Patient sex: M
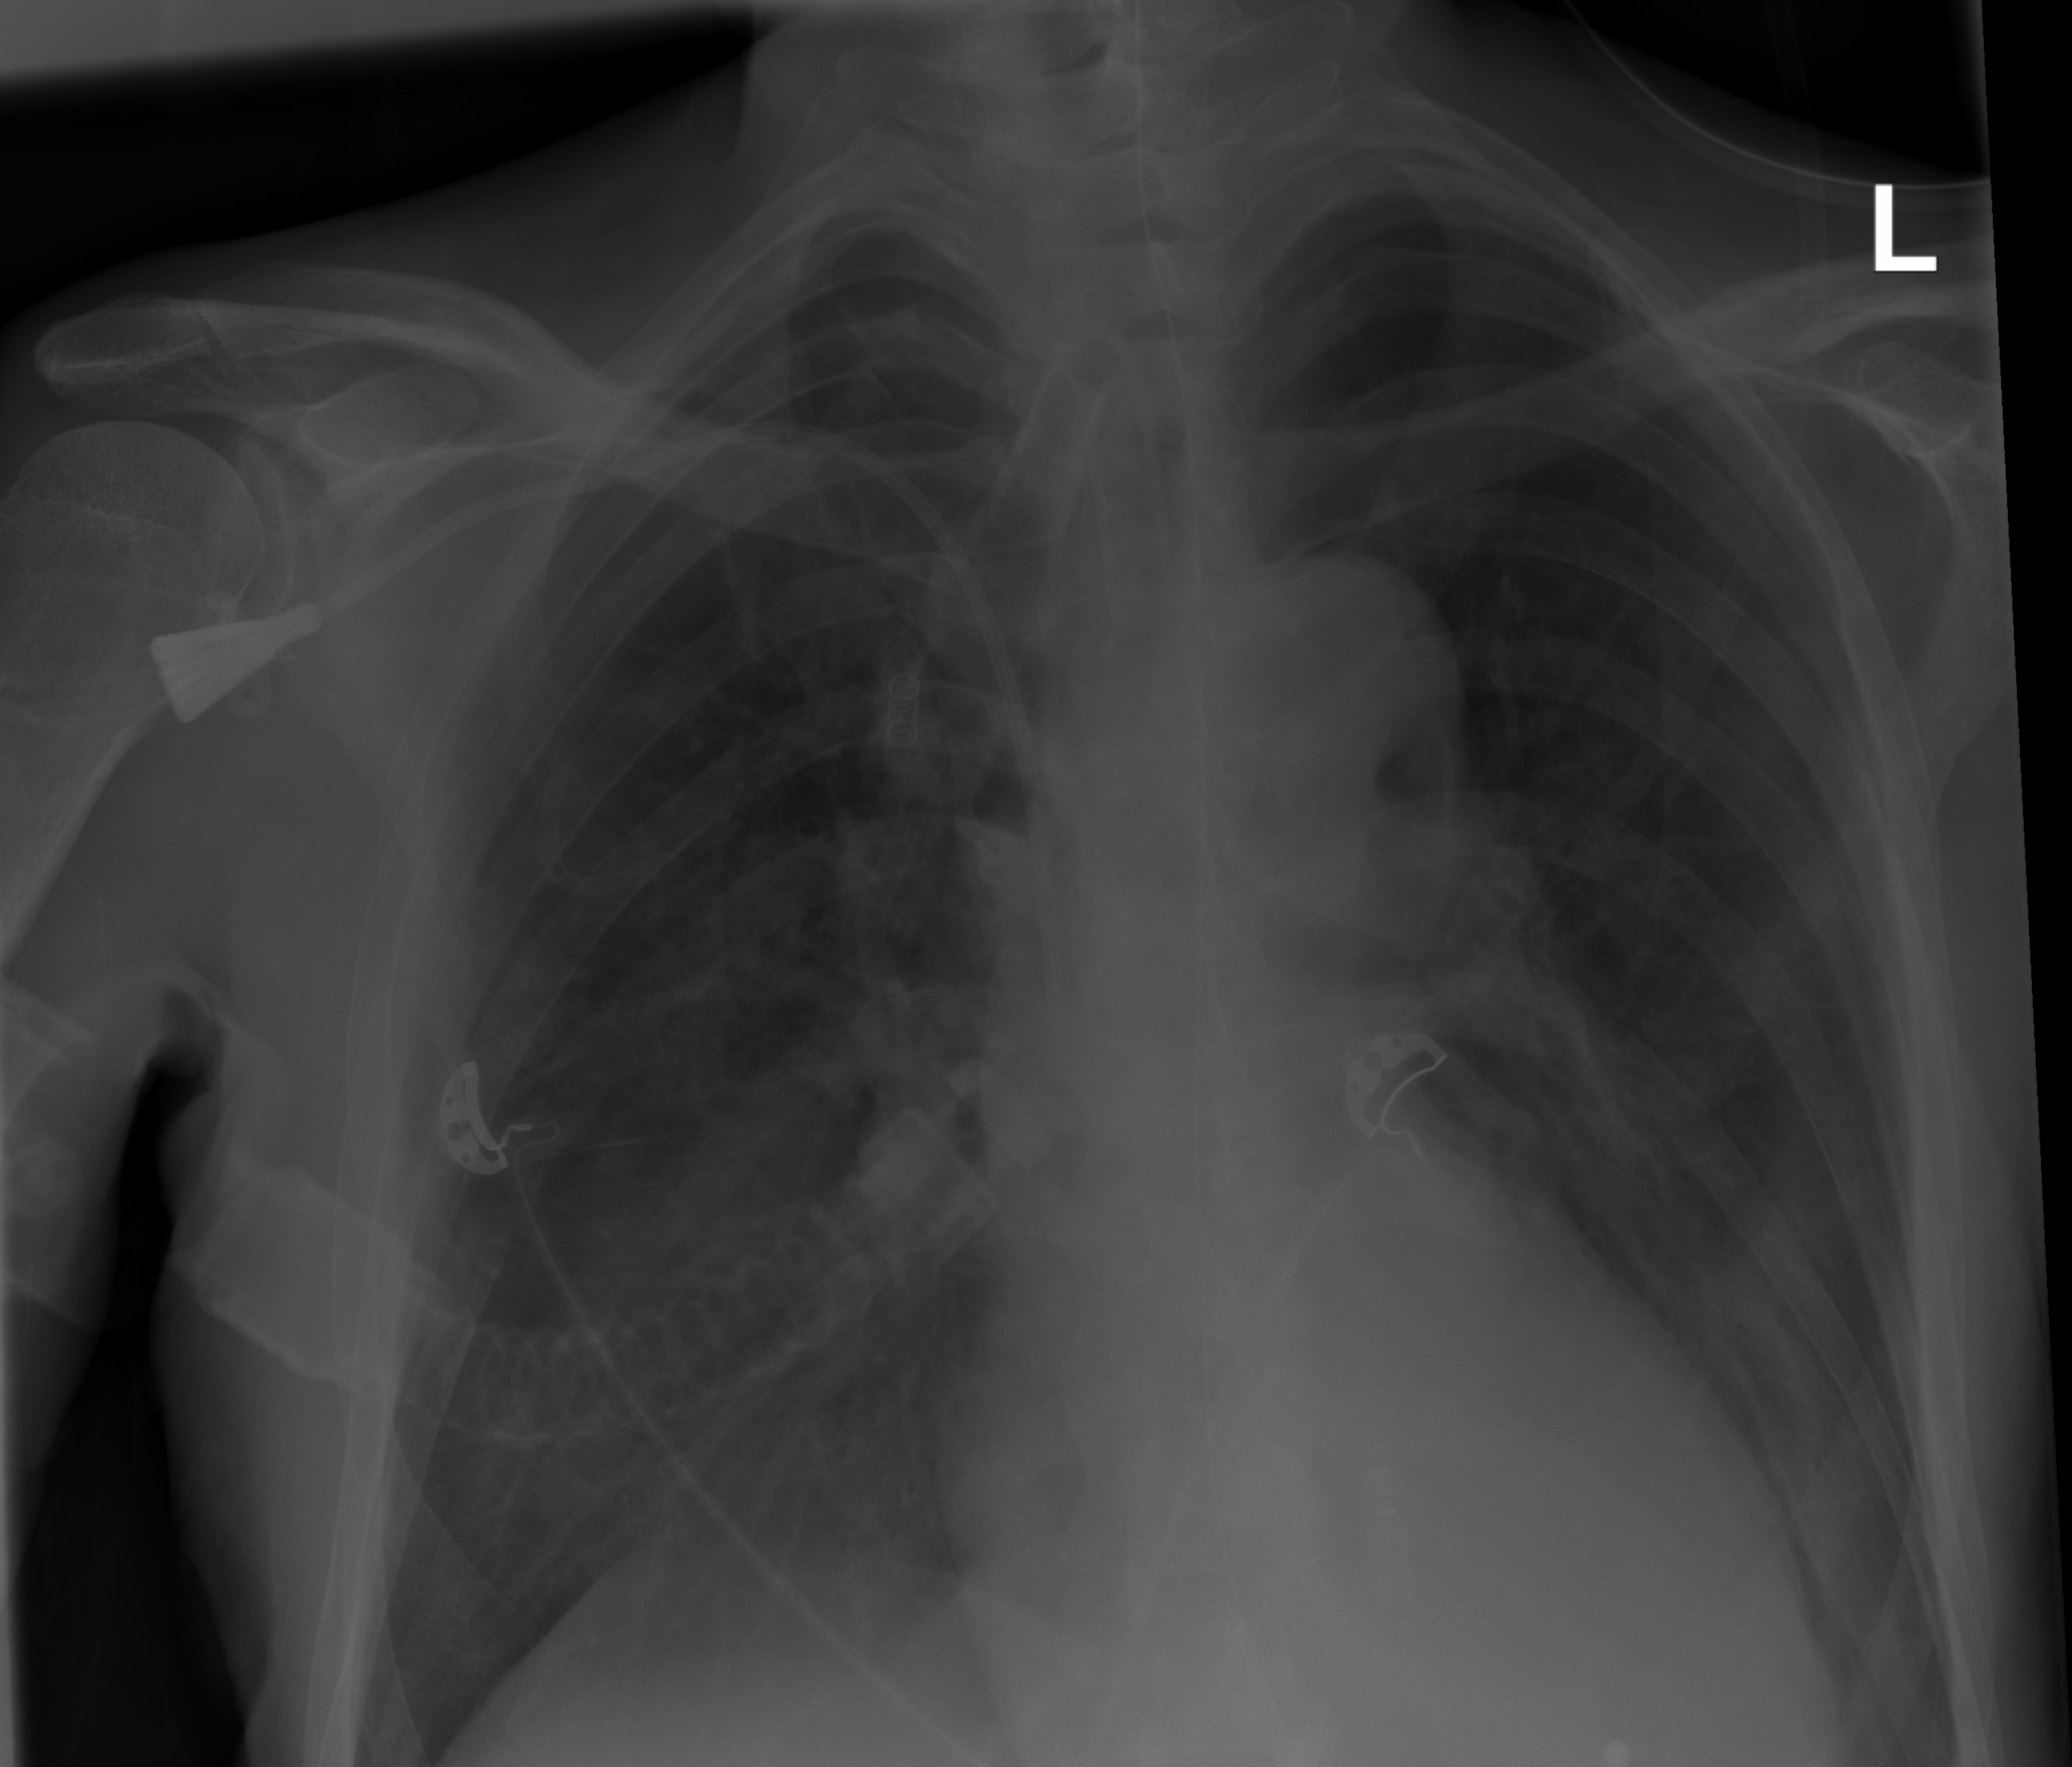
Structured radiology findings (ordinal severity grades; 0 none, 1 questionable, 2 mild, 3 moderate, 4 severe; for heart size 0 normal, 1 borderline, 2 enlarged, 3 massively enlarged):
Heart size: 2
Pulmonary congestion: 0
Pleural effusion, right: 0
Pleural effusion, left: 0
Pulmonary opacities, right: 1
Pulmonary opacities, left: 0
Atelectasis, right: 2
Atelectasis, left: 2